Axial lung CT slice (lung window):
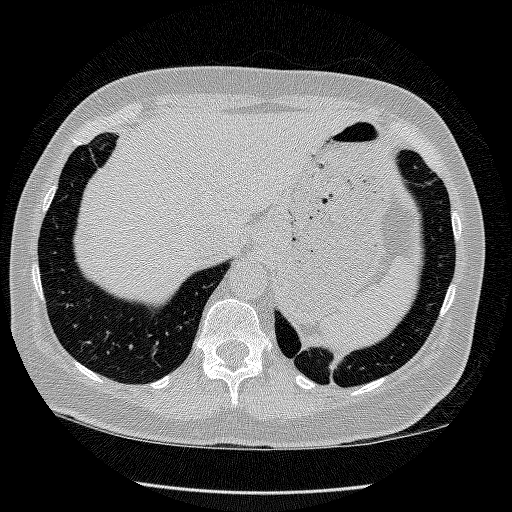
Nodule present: no